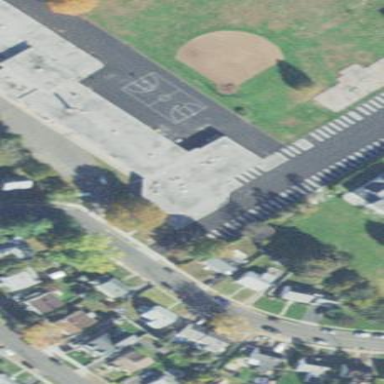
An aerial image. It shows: School building.